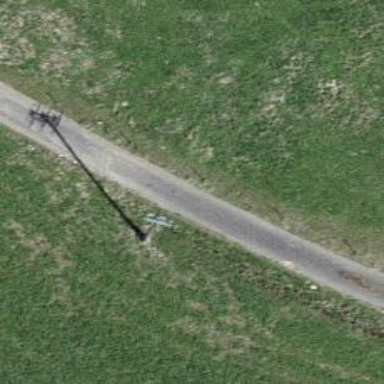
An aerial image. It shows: Minor power line.